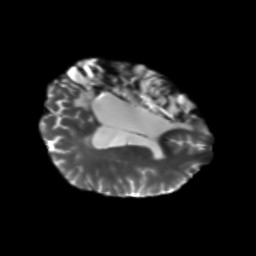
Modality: T2w
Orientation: axial
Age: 48
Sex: male
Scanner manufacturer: siemens
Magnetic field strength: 3 T
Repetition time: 5.47 s
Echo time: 0.0854 s